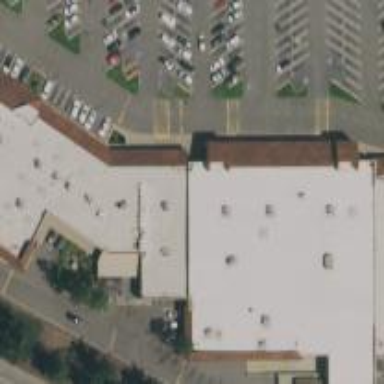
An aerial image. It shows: Supermarket.